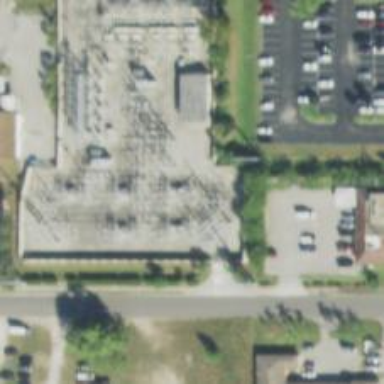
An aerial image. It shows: Switch for power supply.